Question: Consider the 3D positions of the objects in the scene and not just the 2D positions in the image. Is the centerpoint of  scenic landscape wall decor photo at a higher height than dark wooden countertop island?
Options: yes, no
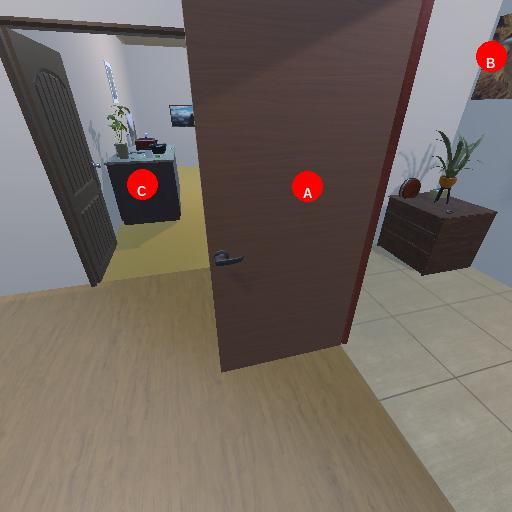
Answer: yes